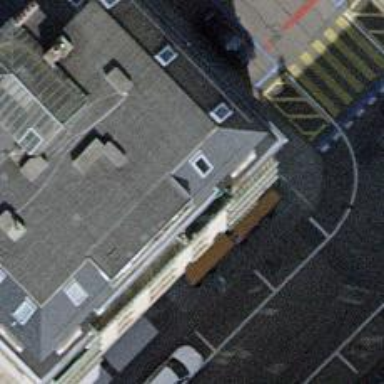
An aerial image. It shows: Bakery.